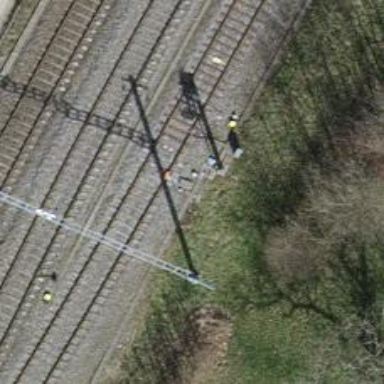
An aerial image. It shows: Railway signal.